Question: I wrote a <URL>'.
However, for the very easy four cluster setup (see picture), MATLAB <URL>.
The one I wrote does not always do that either, but should not the built-in function be able to solve such an easy problem, always finding the optimal solution?

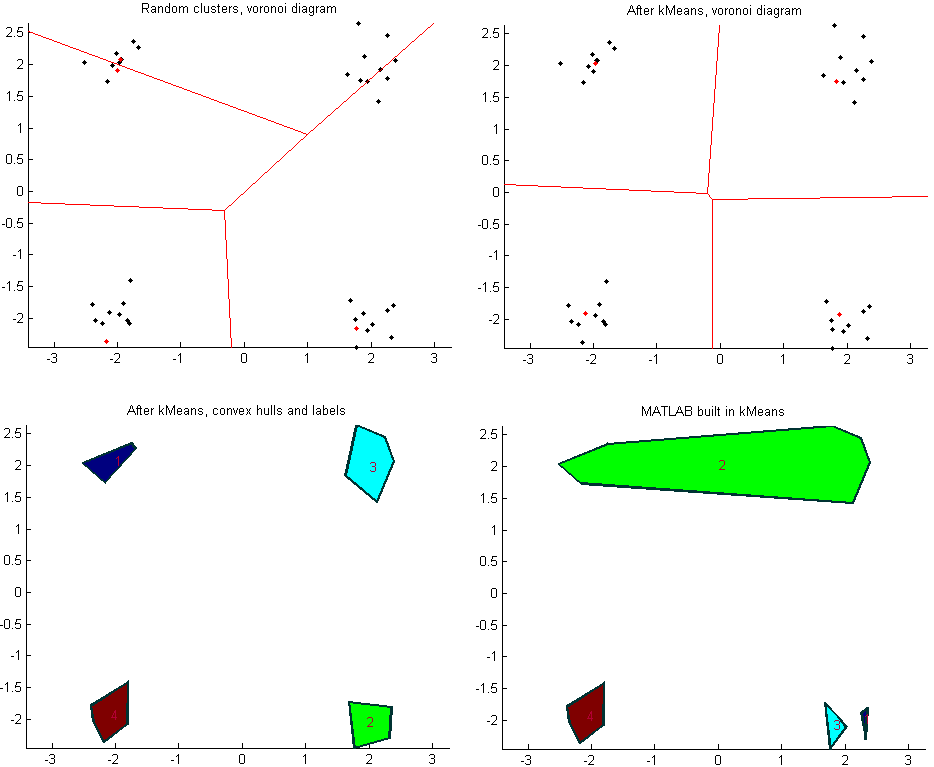
Answer: As <URL> explained, the K-means algorithm depends on the initial cluster centroid positions, and there is no guarantee that it will converge to the optimal solution.
The best you can do is to repeat the experiment several times with random starting points.
MATLAB's implementation offers such an option: 'replicates' which repeats the clustering N times and pick the one with the lowest total within-cluster point-to-centroid distances.
You get also to control how the initial centroids are chosen with the 'start' option.
In addition, MATLAB provides the choice among a number of distance measures (Euclidean, Manhattan, Cosine, ...). One neat option 'emptyaction' allows you to control what happens when a cluster loses all its assigned member during the iterations.
But the real advantage is that it employs a two-phase algorithm: the usual assign-recompute iterations, followed by an online update phase. Be sure to read the algorithm section of the <URL> for more information.